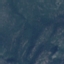
Label: HerbaceousVegetation